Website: apple
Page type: account-selection
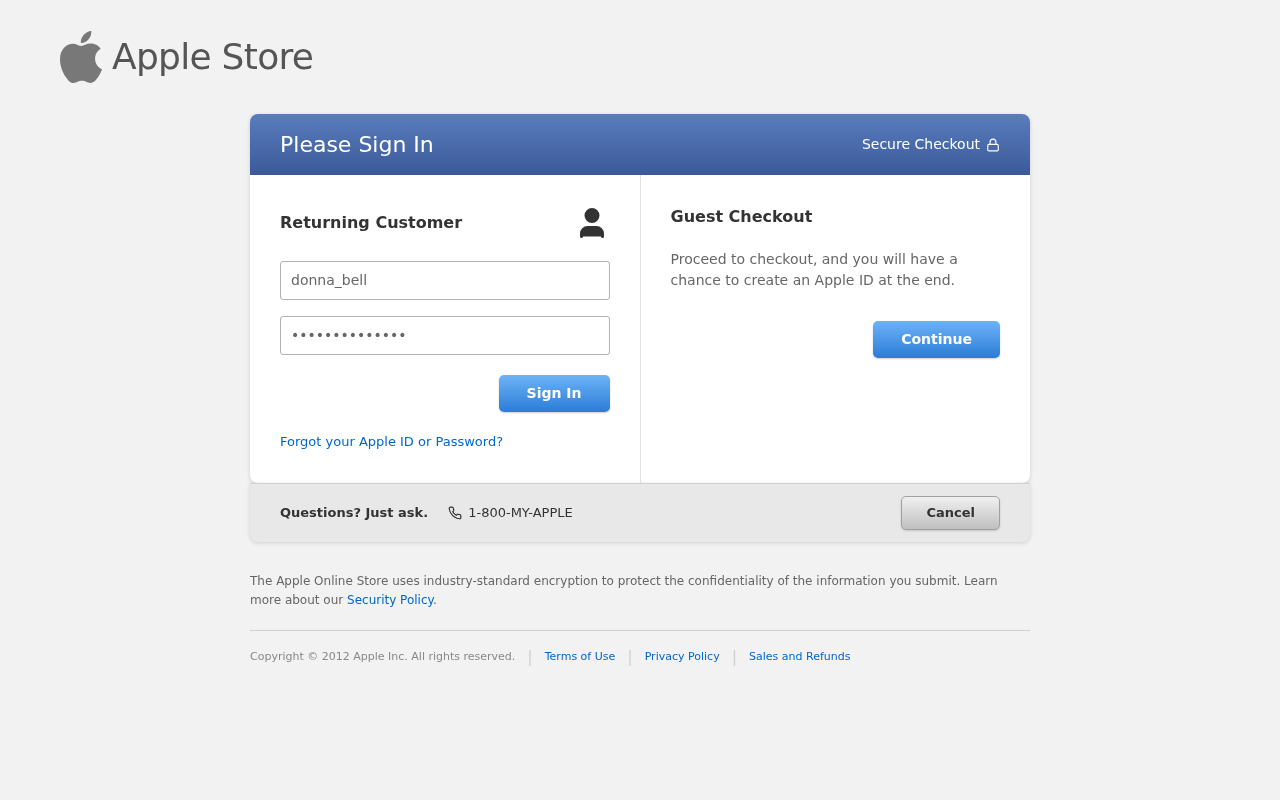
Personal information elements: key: PII_LOGIN_USERNAME
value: donna_bell